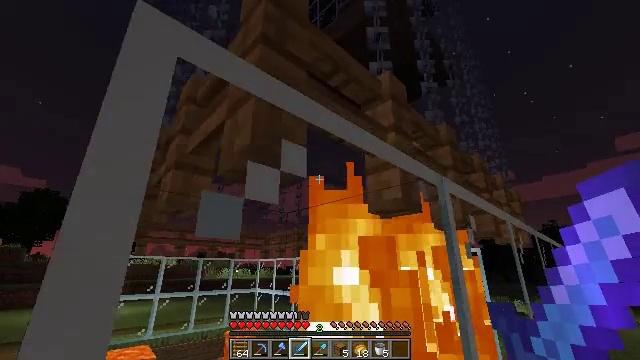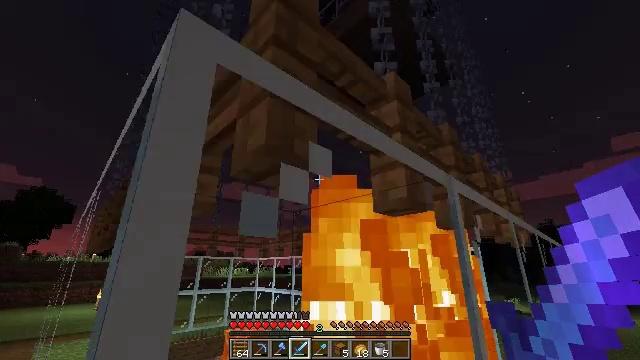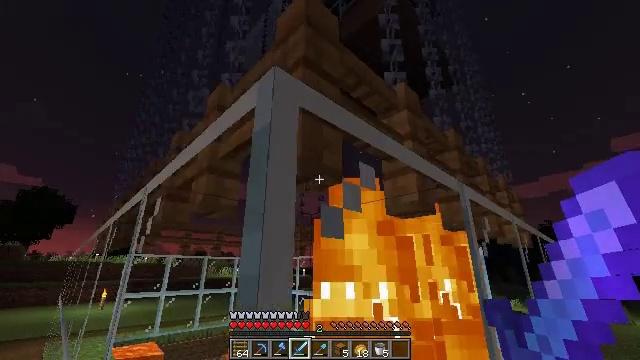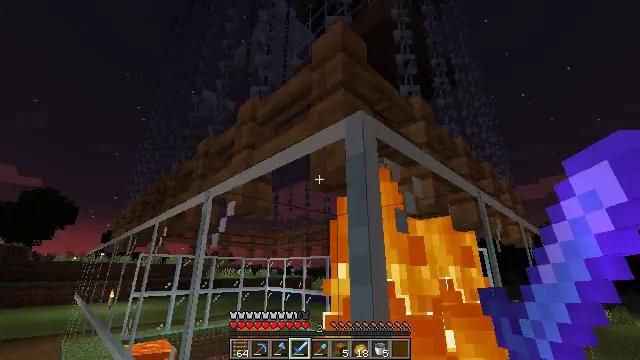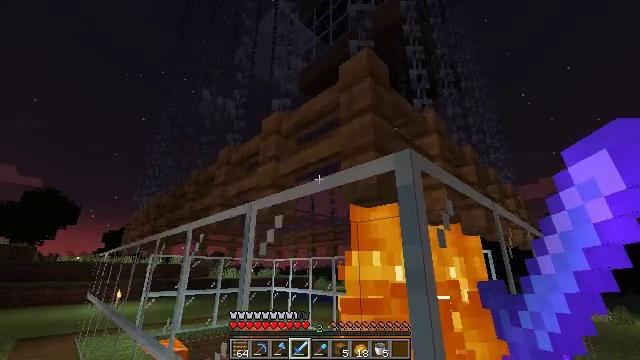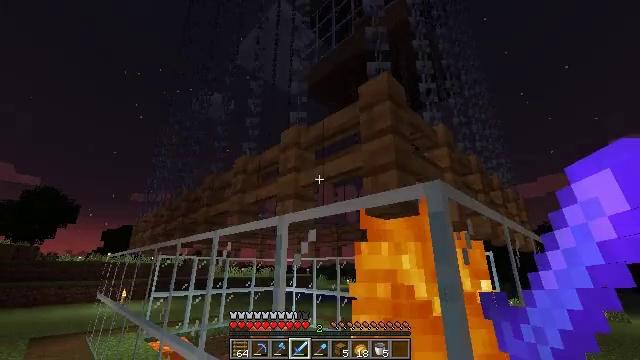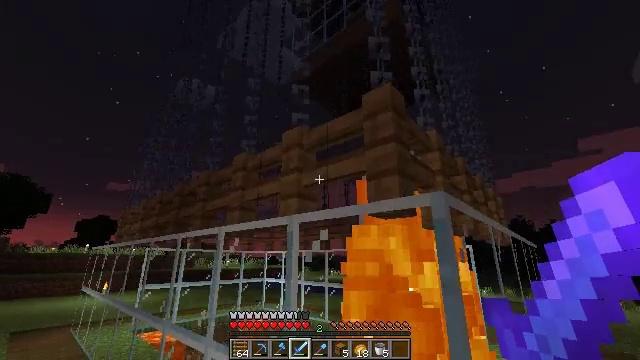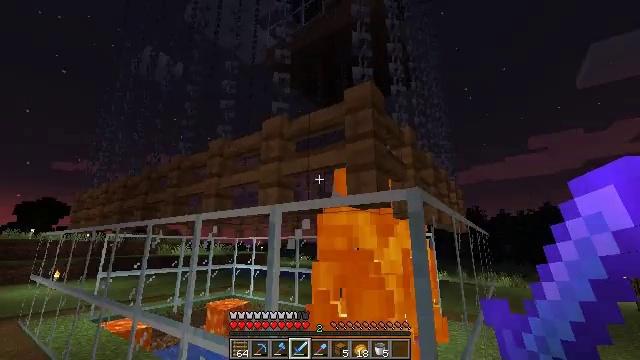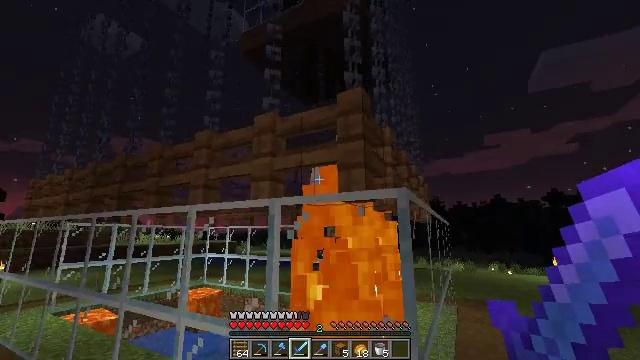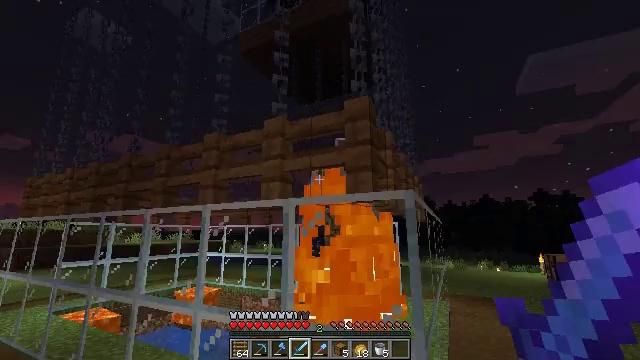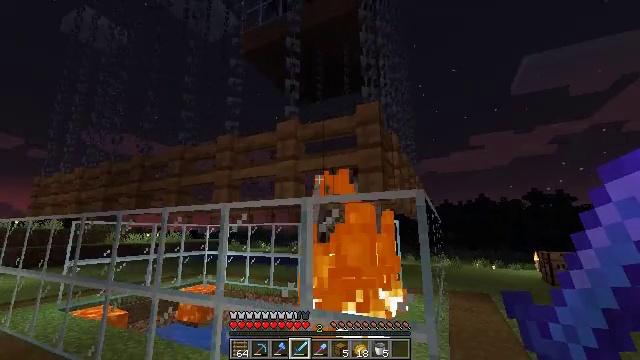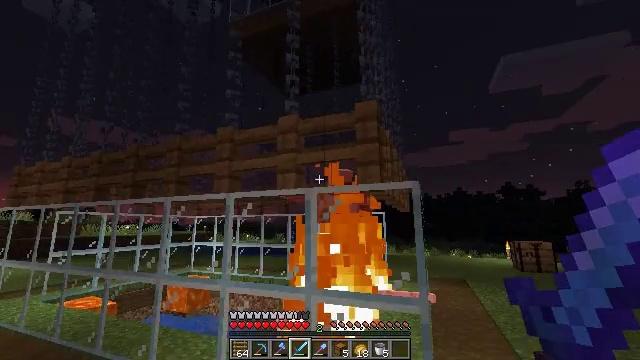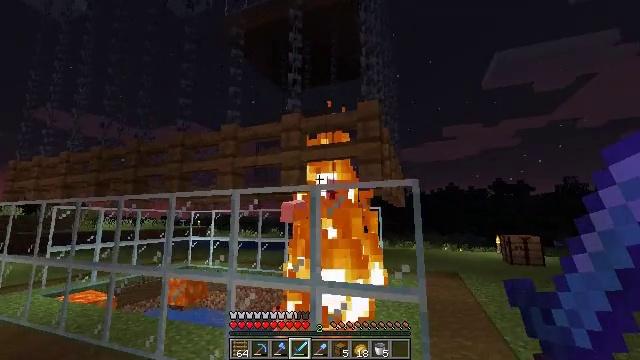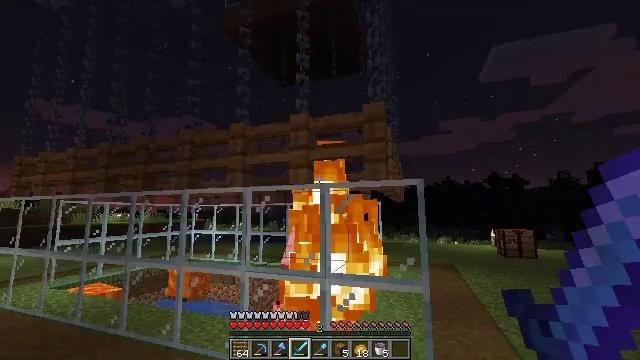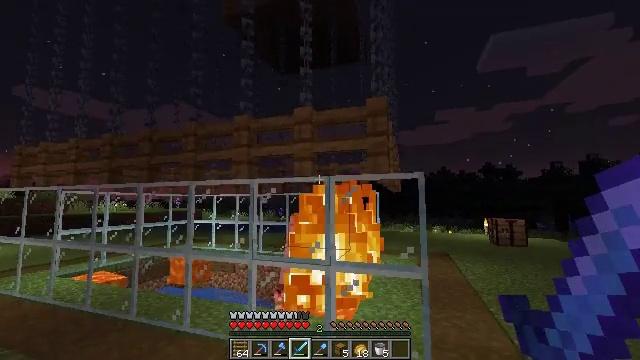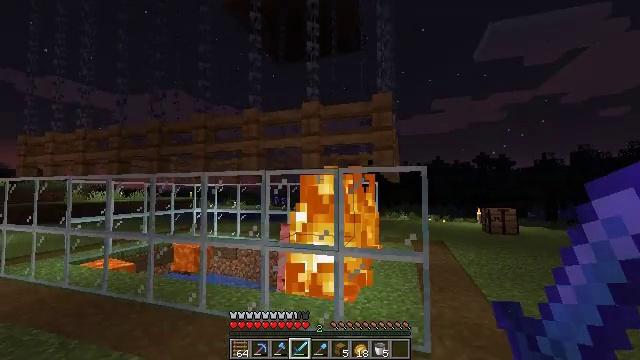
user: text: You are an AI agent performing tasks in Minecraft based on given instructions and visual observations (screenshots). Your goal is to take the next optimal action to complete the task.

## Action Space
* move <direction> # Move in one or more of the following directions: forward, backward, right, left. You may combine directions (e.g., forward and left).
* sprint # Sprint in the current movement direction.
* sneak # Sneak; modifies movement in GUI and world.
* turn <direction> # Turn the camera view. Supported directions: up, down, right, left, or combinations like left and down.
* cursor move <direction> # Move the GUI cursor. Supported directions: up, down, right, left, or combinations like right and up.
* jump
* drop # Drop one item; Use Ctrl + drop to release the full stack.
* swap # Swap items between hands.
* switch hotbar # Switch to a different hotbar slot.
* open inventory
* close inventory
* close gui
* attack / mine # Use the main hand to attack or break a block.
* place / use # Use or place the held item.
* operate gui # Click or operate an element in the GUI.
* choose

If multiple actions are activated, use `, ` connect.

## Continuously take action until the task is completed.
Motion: motion action
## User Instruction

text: Remove the glass to use the space.
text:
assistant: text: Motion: move back and move left
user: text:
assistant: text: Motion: move back and move left
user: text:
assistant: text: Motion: move back and move left
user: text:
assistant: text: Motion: move back and move left
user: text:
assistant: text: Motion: move back and move left
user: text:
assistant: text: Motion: move back and move left, turn right and down
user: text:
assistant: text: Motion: move back and move left, turn right and down
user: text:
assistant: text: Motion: move back and move left, turn right and down
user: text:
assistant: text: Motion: move back and move left, turn right
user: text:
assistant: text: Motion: move back and move left
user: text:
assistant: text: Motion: move back and move left, turn right and down
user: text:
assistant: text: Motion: move back and move left, turn right and down
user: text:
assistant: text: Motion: move back and move left, turn down
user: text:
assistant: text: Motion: move back and move left, turn down
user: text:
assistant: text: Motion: move back and move left, turn right and down
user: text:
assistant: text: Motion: move back and move left, turn right and down
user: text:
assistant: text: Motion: move back and move left, turn down
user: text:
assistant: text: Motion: move back and move left
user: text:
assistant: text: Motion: move back and move left, turn right and down
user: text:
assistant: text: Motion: move back and move left, turn right
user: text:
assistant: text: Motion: move back and move left
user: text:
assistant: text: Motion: move back and move left, turn right
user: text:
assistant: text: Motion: move back and move left
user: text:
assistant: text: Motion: move back and move left
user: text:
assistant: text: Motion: move left
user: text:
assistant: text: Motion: move left, turn right
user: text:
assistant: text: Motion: turn down
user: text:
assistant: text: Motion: no_op
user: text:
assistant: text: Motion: no_op
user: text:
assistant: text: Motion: no_op